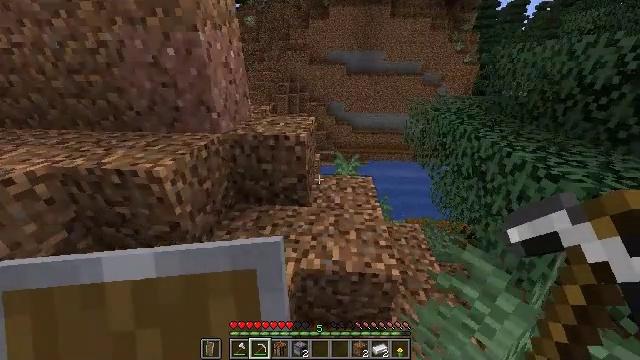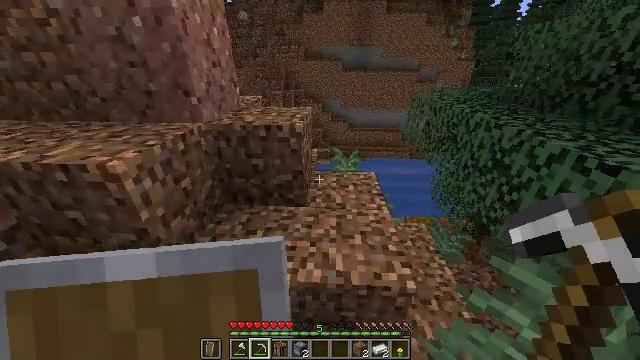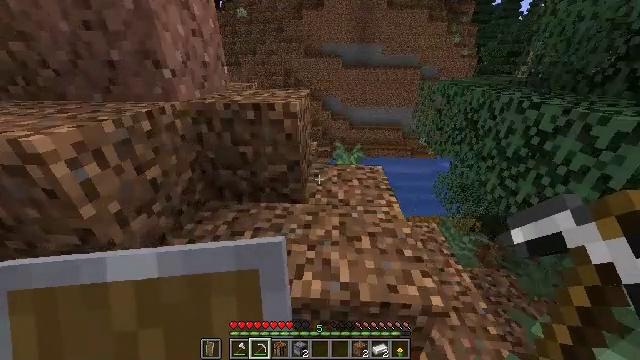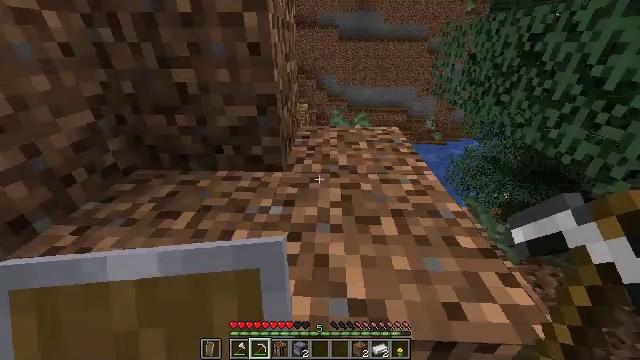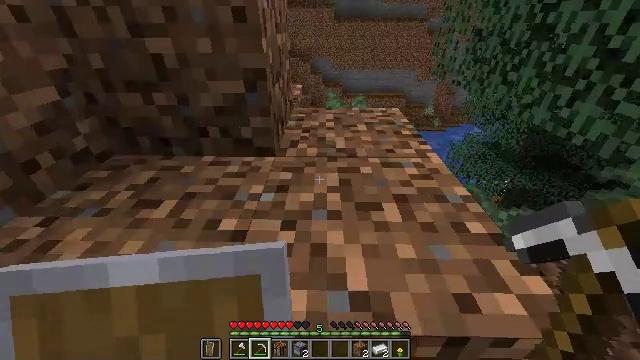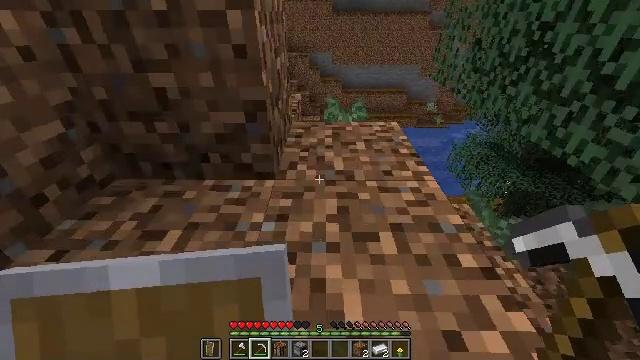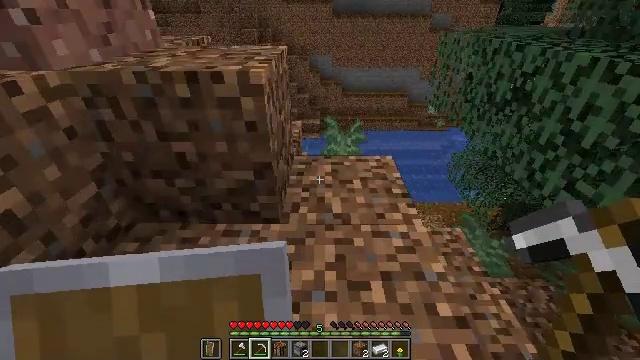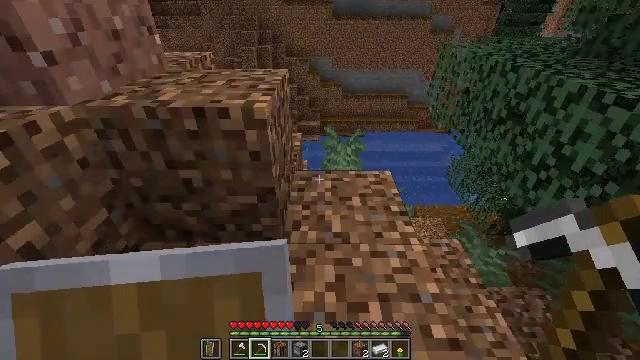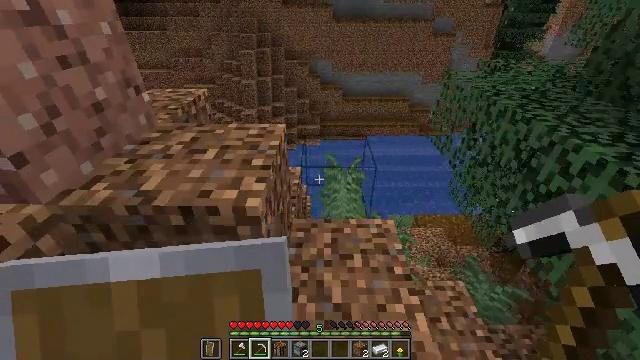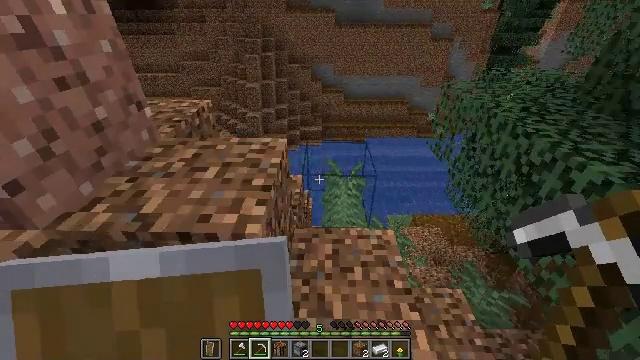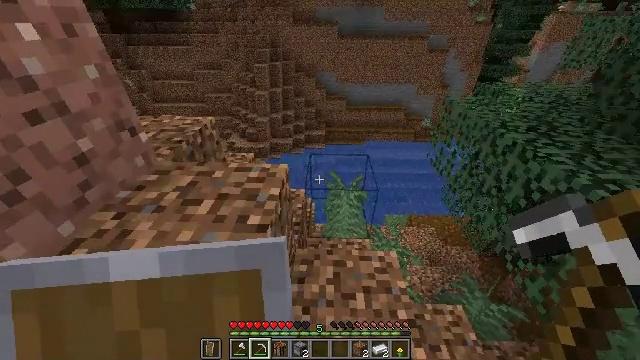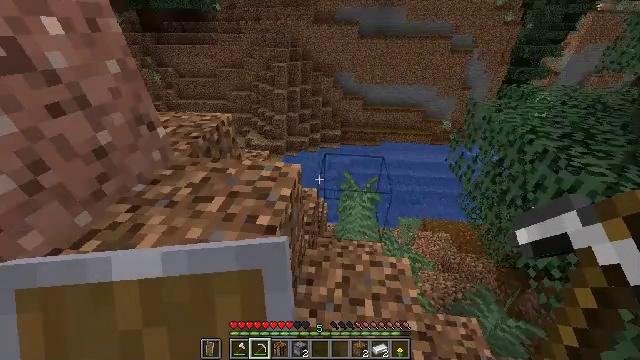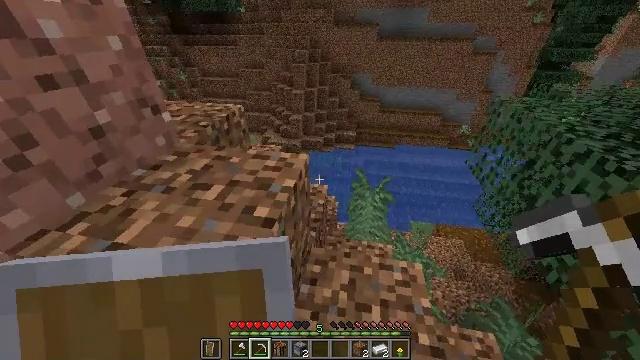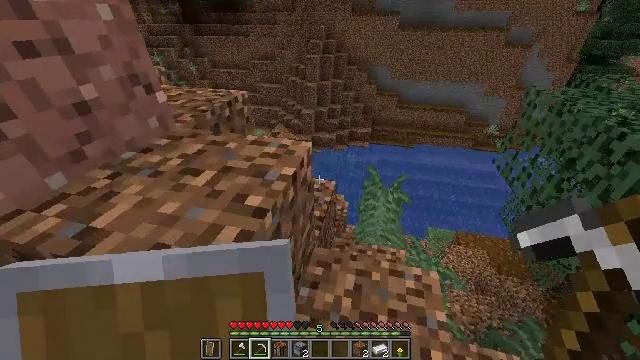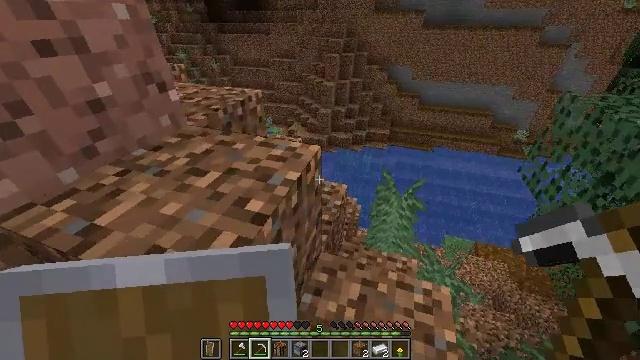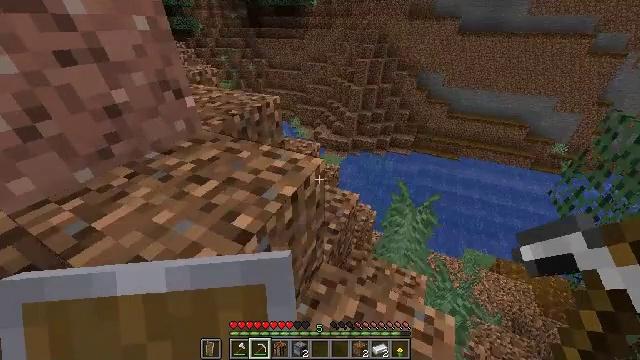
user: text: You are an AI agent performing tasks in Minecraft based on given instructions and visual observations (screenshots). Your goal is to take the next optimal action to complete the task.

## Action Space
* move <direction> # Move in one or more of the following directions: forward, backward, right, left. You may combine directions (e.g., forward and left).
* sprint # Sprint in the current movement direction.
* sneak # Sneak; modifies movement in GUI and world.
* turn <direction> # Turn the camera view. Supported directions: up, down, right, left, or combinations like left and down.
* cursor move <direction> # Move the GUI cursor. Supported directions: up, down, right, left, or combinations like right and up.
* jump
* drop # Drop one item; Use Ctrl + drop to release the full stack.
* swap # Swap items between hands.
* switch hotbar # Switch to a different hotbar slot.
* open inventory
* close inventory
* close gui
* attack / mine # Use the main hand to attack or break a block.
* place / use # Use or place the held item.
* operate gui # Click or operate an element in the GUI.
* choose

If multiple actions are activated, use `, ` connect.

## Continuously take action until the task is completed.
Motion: motion action
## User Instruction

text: Break the sweet berry bush to collect berries.
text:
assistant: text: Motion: move forward, turn right, jump
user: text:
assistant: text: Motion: move forward, jump
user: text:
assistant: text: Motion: move forward, turn right and down, jump
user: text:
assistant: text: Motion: move forward, sprint, turn right and down, jump
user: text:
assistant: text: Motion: move forward, sprint, jump
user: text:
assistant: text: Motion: move forward, sprint, jump
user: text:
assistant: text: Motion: move forward, sprint, jump
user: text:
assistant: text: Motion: move forward, sprint, jump
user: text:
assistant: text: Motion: move forward, sprint, jump
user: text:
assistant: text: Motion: move forward, sprint, jump
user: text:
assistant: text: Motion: move forward and move right, sprint, turn left, jump
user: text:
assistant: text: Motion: move forward and move right, sprint, turn left
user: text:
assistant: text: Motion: move forward and move right, sprint, turn left
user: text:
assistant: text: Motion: move forward and move right, sprint, turn left
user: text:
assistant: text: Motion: move forward and move right, sprint, turn left
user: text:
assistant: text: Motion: move forward, sprint, turn left
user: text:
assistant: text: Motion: move forward, sprint, turn left, jump
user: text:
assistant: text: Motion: move forward, sprint, turn left, jump
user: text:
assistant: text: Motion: move forward, sprint, jump
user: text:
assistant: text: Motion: move forward, sprint, turn left, jump
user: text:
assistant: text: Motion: move forward, sprint, turn left, jump
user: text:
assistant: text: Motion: move forward and move left, sprint, turn left, jump
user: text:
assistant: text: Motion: move forward and move left, sprint, turn left, jump
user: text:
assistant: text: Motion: move forward and move left, sprint, turn left, jump
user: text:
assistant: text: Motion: move forward and move left, sprint, turn left, jump
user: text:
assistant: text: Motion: move forward and move left, sprint, jump
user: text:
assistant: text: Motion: move forward, sprint, jump
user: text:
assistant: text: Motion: move forward, sprint, jump
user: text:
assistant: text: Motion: move forward, sprint, jump
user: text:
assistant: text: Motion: move forward, sprint, turn left, jump